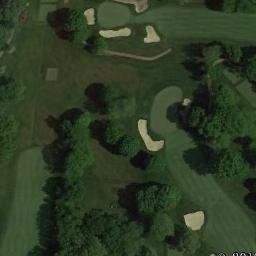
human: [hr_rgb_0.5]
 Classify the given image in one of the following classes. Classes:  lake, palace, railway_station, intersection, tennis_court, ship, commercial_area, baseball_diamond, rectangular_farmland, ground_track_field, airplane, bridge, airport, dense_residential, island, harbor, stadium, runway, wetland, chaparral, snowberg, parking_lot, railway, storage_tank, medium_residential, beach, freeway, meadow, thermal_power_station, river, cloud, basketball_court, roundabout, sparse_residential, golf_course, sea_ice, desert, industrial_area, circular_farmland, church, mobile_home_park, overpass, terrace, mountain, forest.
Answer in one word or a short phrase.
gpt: golf_course